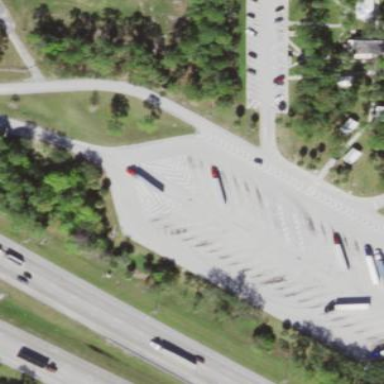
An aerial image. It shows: Rest area on the road.